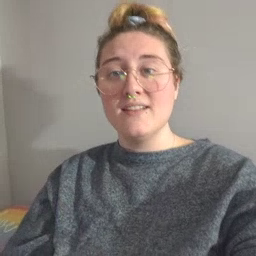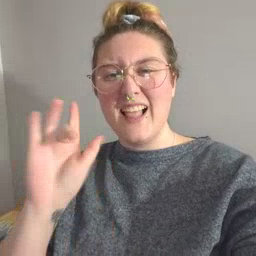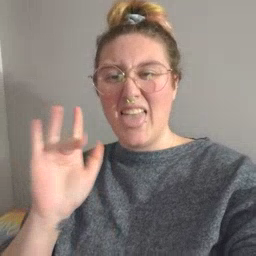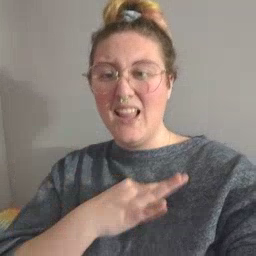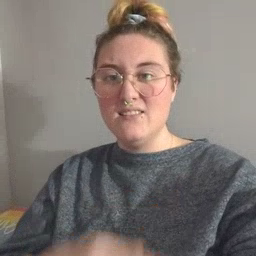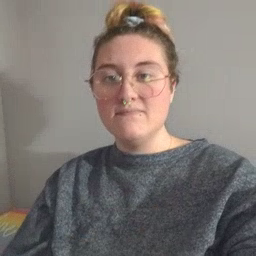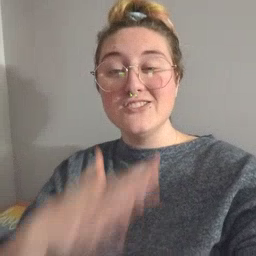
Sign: yucky